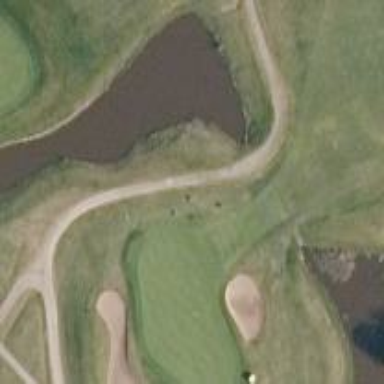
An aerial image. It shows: Picturesque scene of golf course with lateral water hazard.